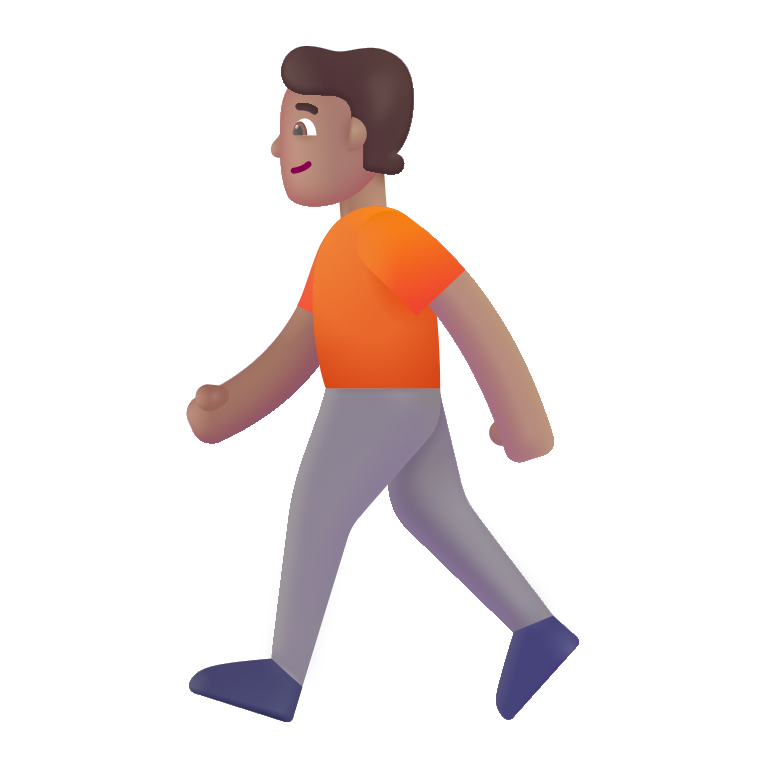
person walking color